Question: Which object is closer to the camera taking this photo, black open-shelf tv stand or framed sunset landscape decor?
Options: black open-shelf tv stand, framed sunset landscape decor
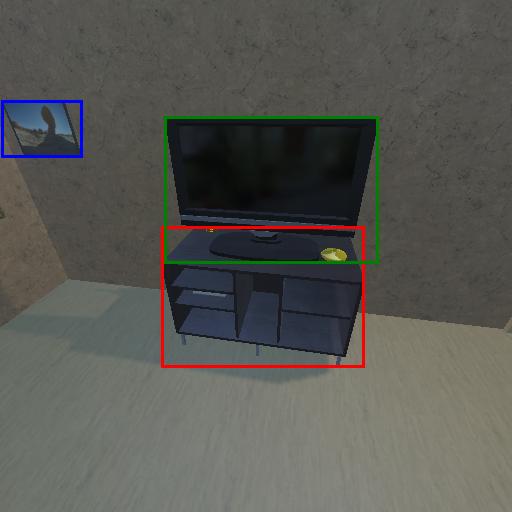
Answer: black open-shelf tv stand